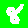
Digit: 8